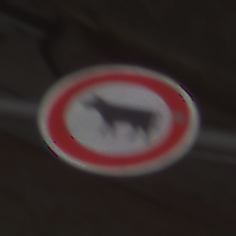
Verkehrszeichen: VerbotViehtrieb
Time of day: Midday
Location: Roofed (Special)
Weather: Overcast
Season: NotSpecified
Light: Natural